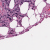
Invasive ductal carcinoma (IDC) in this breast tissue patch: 1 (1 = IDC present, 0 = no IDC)